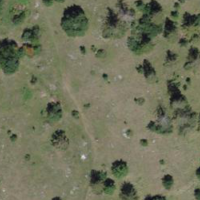
EUNIS habitat code: 23
Species observed at this site:
Hesperia comma
Autographa gamma
Anthericum ramosum
Hippocrepis comosa
Saponaria ocymoides